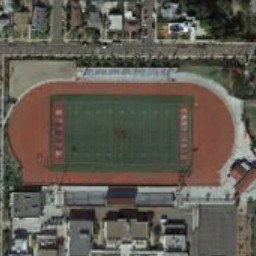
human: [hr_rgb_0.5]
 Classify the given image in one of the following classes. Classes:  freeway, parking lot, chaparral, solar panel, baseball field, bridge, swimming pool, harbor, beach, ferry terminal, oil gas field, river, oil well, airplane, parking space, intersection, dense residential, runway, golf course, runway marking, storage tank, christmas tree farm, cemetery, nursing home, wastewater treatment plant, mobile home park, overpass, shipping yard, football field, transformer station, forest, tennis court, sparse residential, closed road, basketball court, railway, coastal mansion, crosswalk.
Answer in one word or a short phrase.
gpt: football field